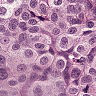
Metastatic tissue present: yes